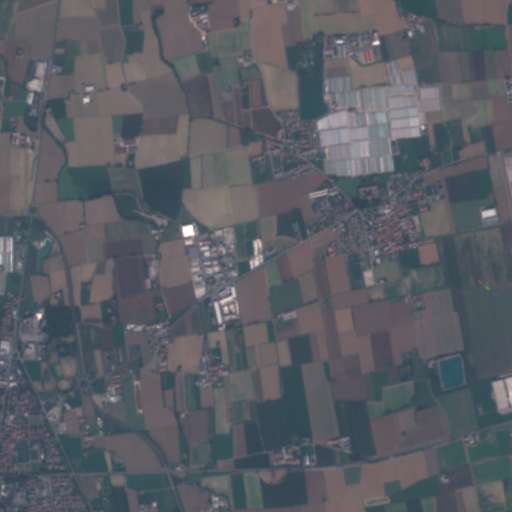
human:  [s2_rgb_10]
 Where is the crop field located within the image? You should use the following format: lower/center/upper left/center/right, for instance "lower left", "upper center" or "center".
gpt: The crop field is located in the lower of the image.
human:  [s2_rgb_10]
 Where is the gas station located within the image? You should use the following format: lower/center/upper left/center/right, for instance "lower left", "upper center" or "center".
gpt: The gas station is located in the lower left of the image.
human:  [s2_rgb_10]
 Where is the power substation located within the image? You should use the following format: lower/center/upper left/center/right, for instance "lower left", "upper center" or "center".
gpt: The power substation is located in the lower left of the image.
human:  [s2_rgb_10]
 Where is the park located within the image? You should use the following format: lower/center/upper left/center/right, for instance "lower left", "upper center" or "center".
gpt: There is no park in the image.